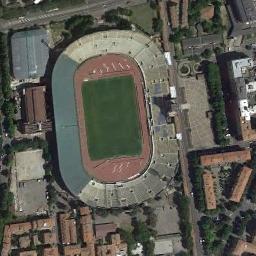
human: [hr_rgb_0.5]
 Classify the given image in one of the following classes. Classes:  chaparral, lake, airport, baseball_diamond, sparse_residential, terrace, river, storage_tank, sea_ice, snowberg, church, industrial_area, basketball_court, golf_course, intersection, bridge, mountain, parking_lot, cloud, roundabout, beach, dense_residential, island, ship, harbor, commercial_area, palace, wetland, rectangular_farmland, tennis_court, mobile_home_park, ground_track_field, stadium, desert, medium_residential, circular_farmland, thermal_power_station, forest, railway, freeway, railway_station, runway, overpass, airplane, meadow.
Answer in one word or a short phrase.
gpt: stadium